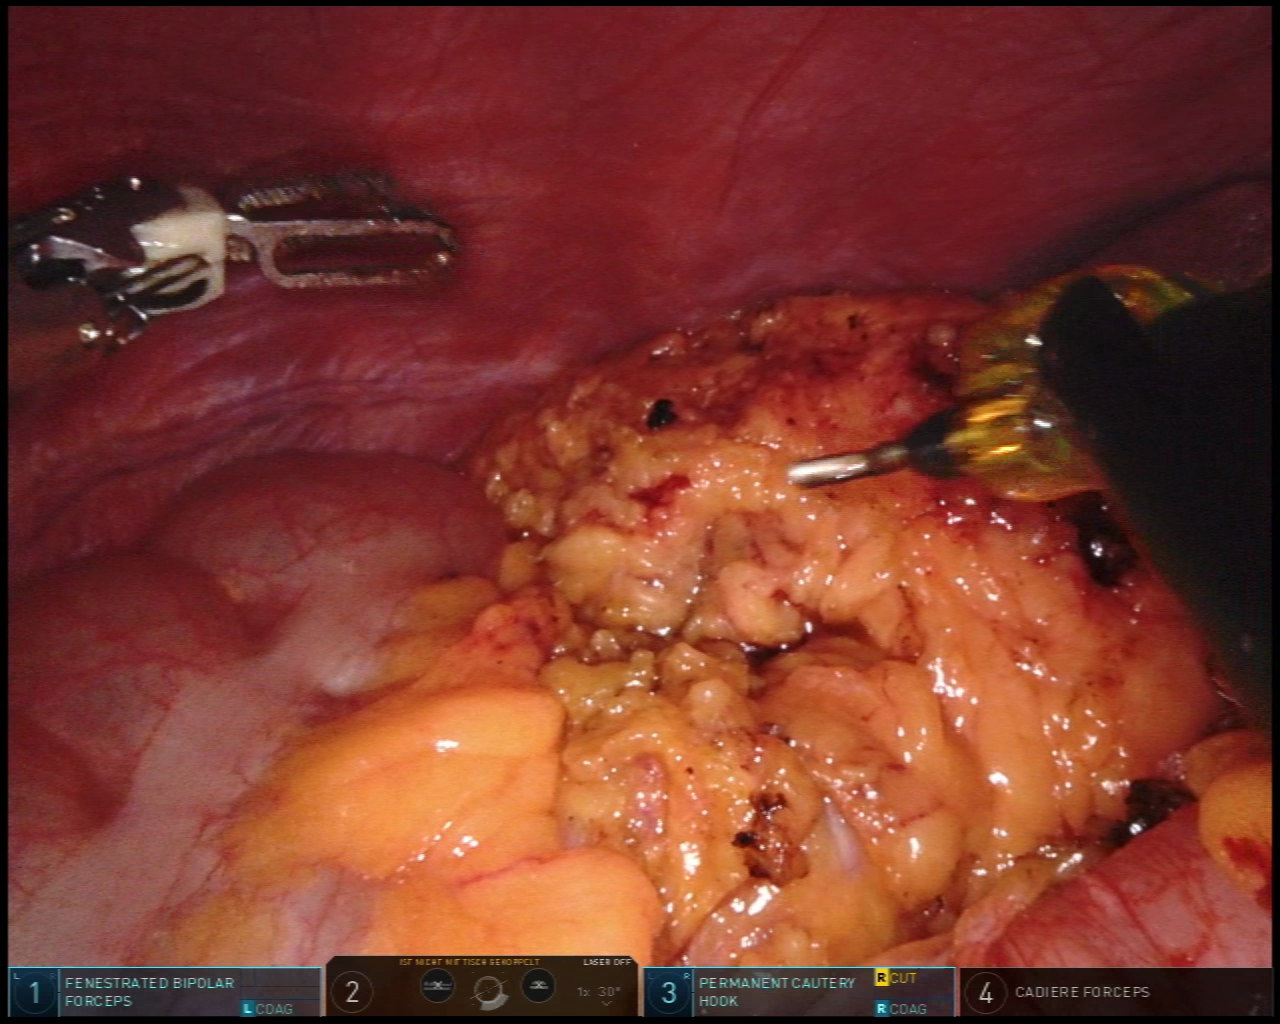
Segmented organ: colon
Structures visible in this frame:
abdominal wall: yes
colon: yes
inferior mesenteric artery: no
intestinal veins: no
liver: no
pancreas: no
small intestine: no
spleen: yes
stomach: no
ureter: no
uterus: no
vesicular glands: no